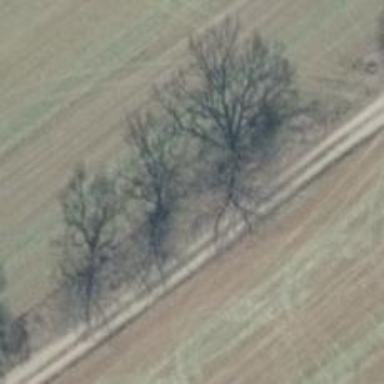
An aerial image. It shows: Landmark tree with broadleaved deciduous leaves.